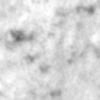
Label: no_change